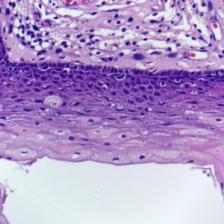
Diagnosis: Normal